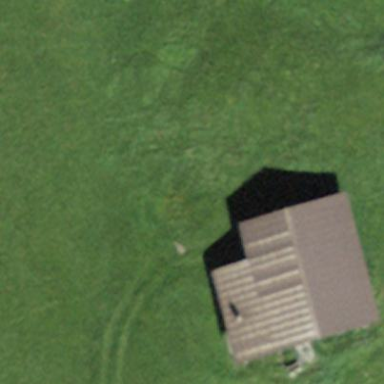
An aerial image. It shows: Barn.